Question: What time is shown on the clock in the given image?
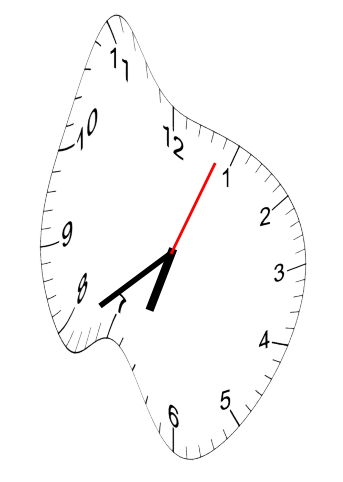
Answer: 06:39:04